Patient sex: M
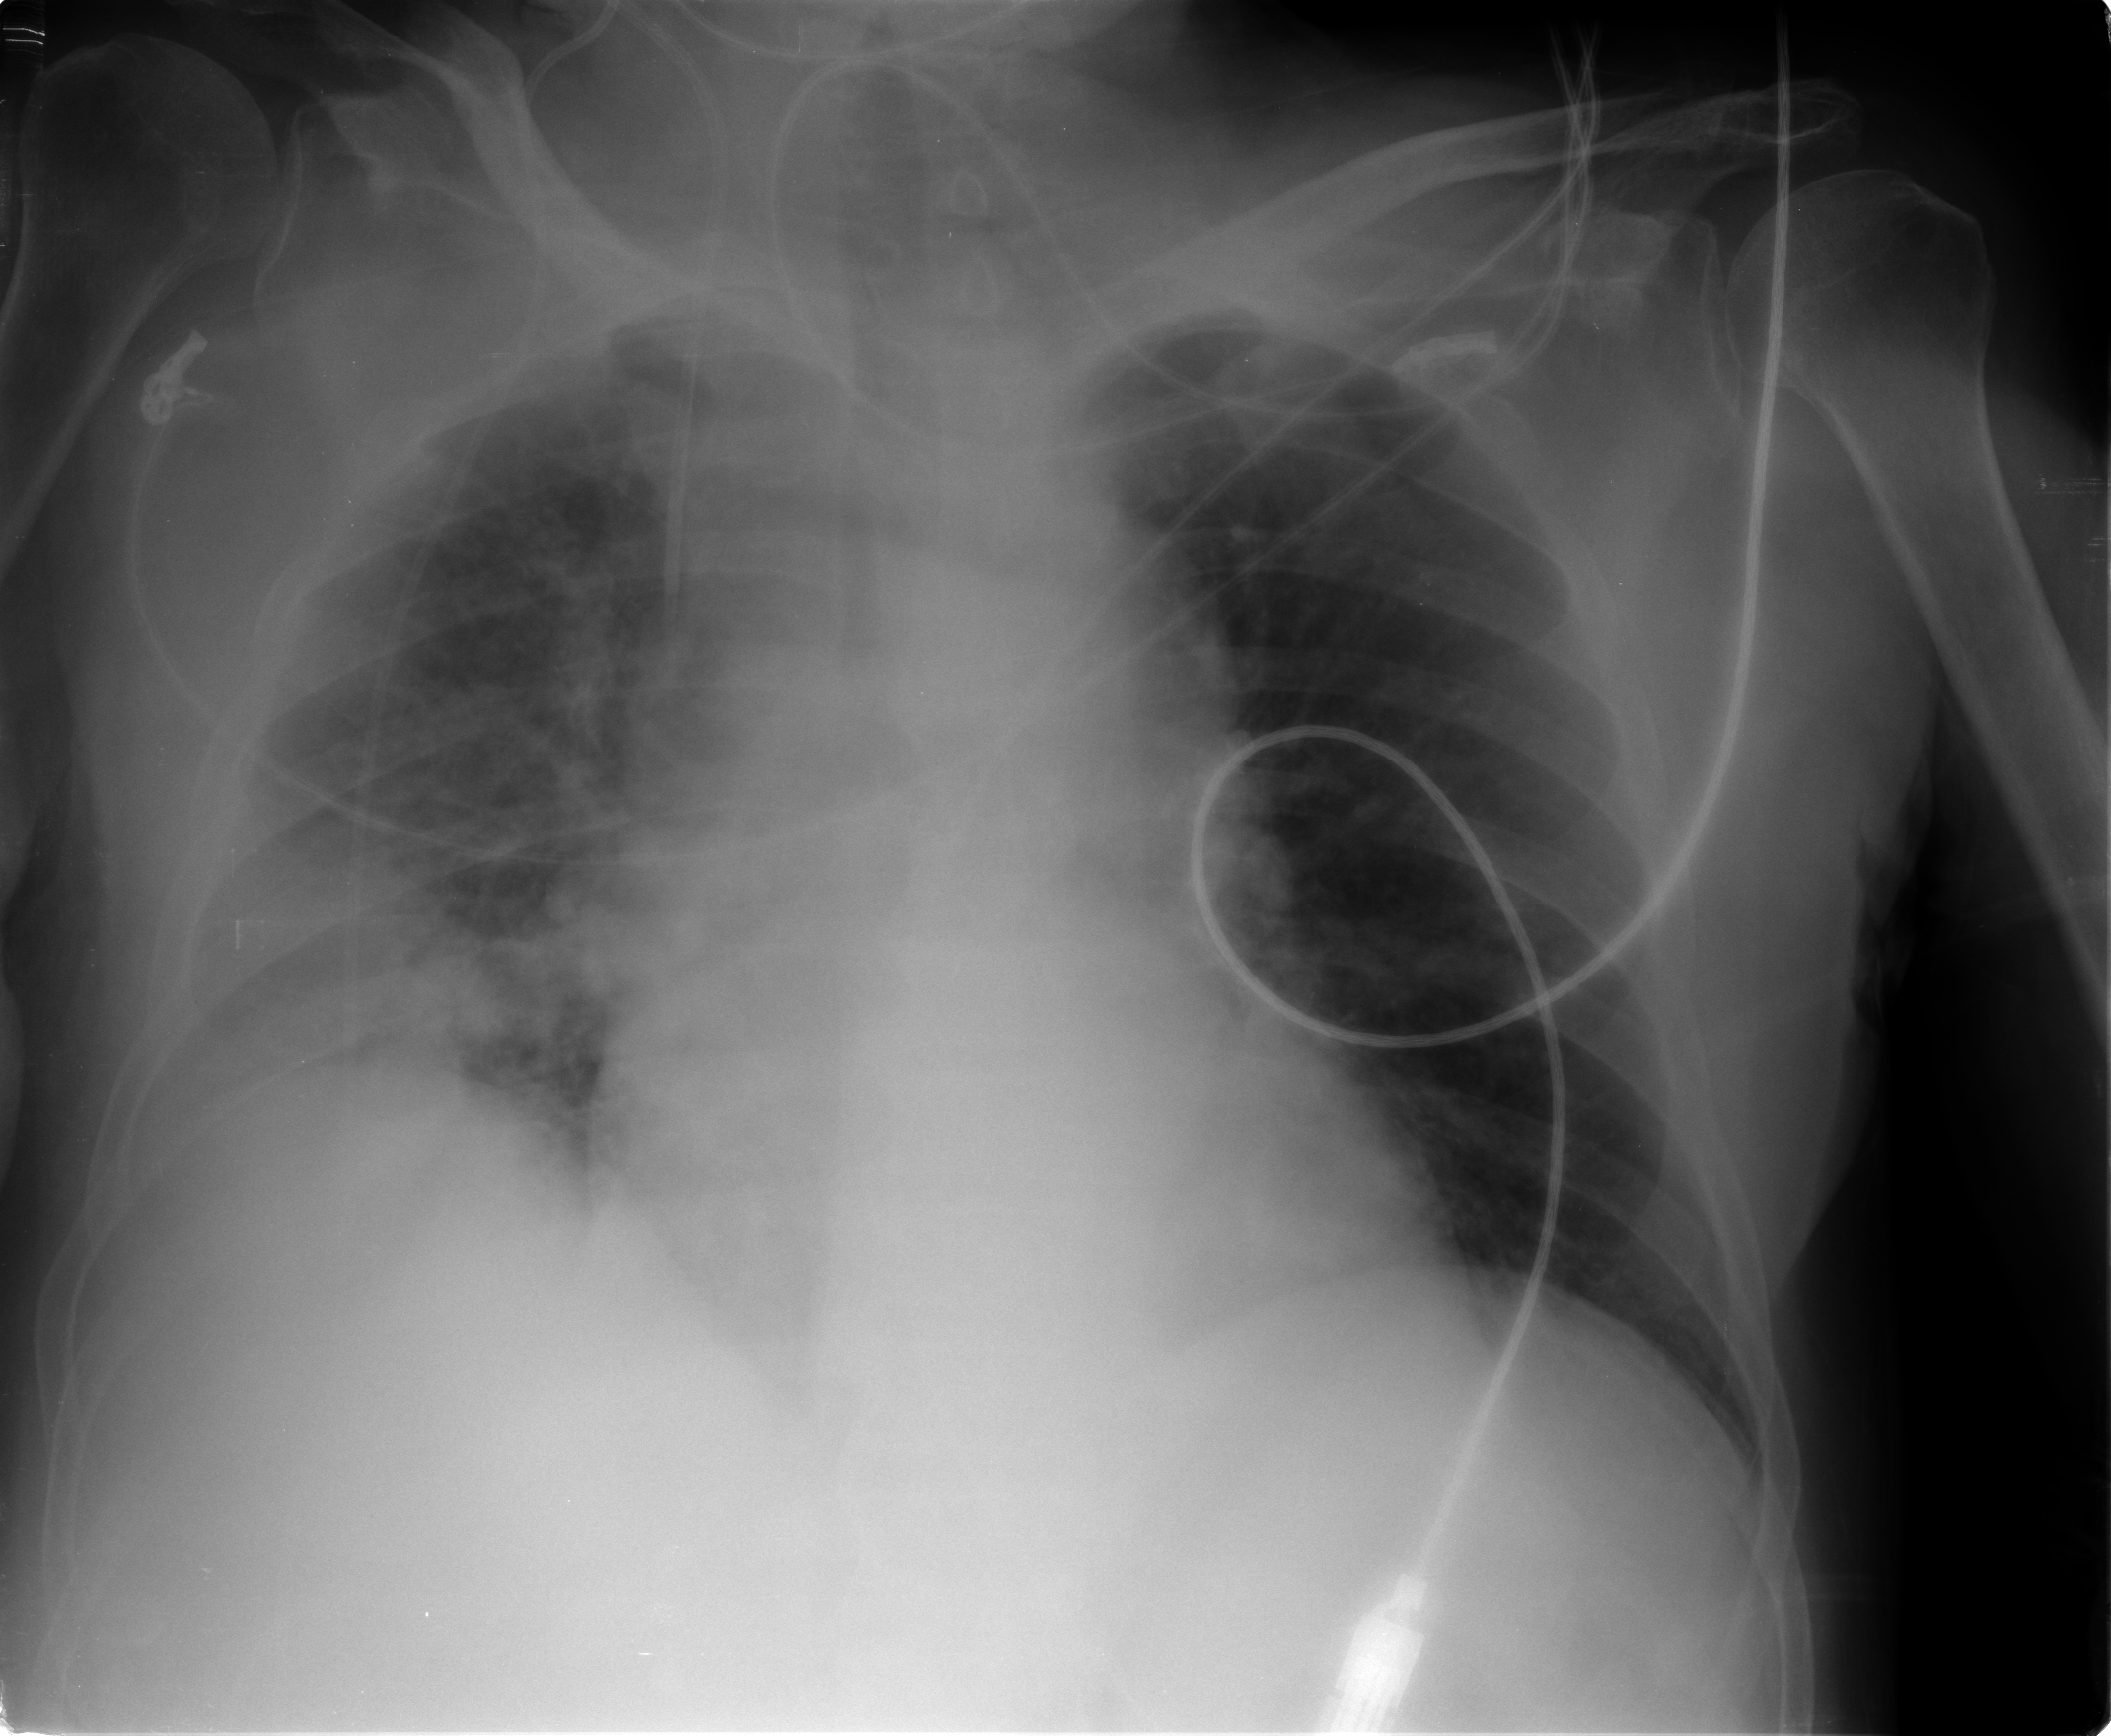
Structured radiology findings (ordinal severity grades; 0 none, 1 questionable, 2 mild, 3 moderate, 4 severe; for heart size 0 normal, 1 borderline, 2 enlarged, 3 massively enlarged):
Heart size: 1
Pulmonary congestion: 2
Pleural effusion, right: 2
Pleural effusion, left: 0
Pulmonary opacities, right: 2
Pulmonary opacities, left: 0
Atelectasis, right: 2
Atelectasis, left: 0